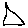
Label: triangle